Question: I am working on a JDBC project for the first time. I have a table in a MySQL database as shown in image:

This is my code which displays complete table
'''
//load Driver class
Class.forName("com.mysql.jdbc.Driver");
//get Connection
Connection con=DriverManager.getConnection("jdbc:mysql://localhost:3306/School", "root", "1947");
//get statement
Statement stmt=con.createStatement();
//load ResultSet
ResultSet rs1=stmt.executeQuery("select *from Student");
'''
I want to display data according to rollno i.e System first ask for a rollno. When the user inputs the rollno, it should display all the details related to this rollno. Is it possible?
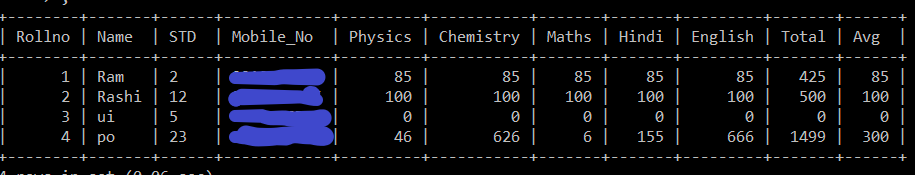
Answer: Use Scanner to ask for rollno and PreparedStatement to set parameters in your query
'''
java.util.Scanner sc = new java.util.Scanner(System.in);
int rollNo = sc.nextInt();
PreparedStatement ps = null;
ResultSet rs = null;
try {
ps = conn.prepareStatement("select * from Student where rollno=?");
ps.setInt(1, rollNo);
rs = ps.executeQuery();
while (rs.next()) {
Integer rollno = rs.getInt("rollno");
String name = rs.getString("name");
//other columns
}
} catch (Exception e) {
e.printStackTrace();
}finally{
try {
rs.close();
} catch (Exception ex) {
ex.printStackTrace();
}
try {
ps.close();
} catch (Exception ex) {
ex.printStackTrace();
}
try {
conn.close();
} catch (Exception ex) {
ex.printStackTrace();
}
}
'''